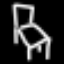
Label: chair